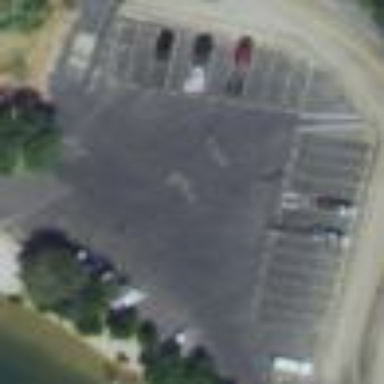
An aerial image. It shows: Asphalt parking area.